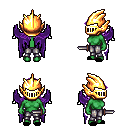
a pixel art fantasy rpg character, female body template, orc, green skin, purple wings, metal pants, purple loose hair, gold helm, black slippers, dagger, four views (front, back, left, right), 2x2 character sprite sheet, small pixel art, hard edges, no anti-aliasing